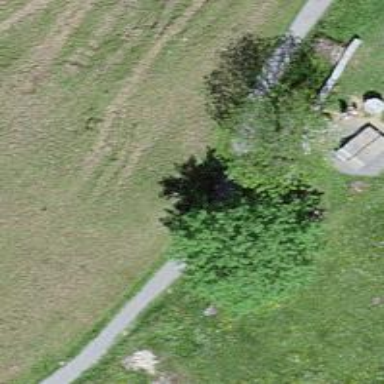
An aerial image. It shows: Bench.